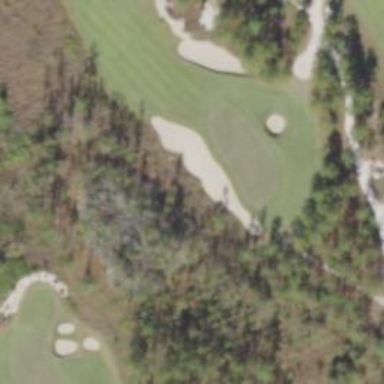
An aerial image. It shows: Bunker on golf course.